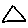
Label: triangle